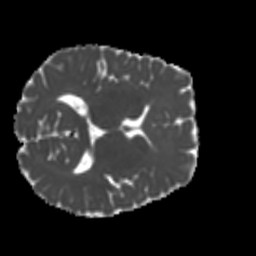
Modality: MD
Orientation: axial
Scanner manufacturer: siemens
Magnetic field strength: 3 T
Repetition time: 4 s
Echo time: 0.0594 s